Question: I have a view with an Image View, when the user clicks on it, I want to load the image inside it in a separate view.
This is my segue:
'''
-(void) prepareForSegue:(UIStoryboardSegue *)segue sender:(id)sender{
if ([segue.identifier isEqualToString:@"Show Player Information"]){
if ([segue.destinationViewController isKindOfClass:[PlayerViewController class]]){
PlayerViewController *playerViewController = (PlayerViewController*)segue.destinationViewController;
[playerViewController setPlayer:[self.team.players objectAtIndex:self.tableView.indexPathForSelectedRow.row]];
}
}else if([segue.identifier isEqualToString:@"Show Image"]) {
if ([segue.destinationViewController isKindOfClass:[ImageViewerViewController class]]){
ImageViewerViewController *imageViewerViewController = (ImageViewerViewController*)segue.destinationViewController;
[imageViewerViewController setImageName:@"France.jpg"];
}
}
}
'''
But nothing happens when clicking on the image view though the segue has the correct identifier.
Please check the below screenshot

Could you help me please?
I appreciate your time and efforts.
Regards,
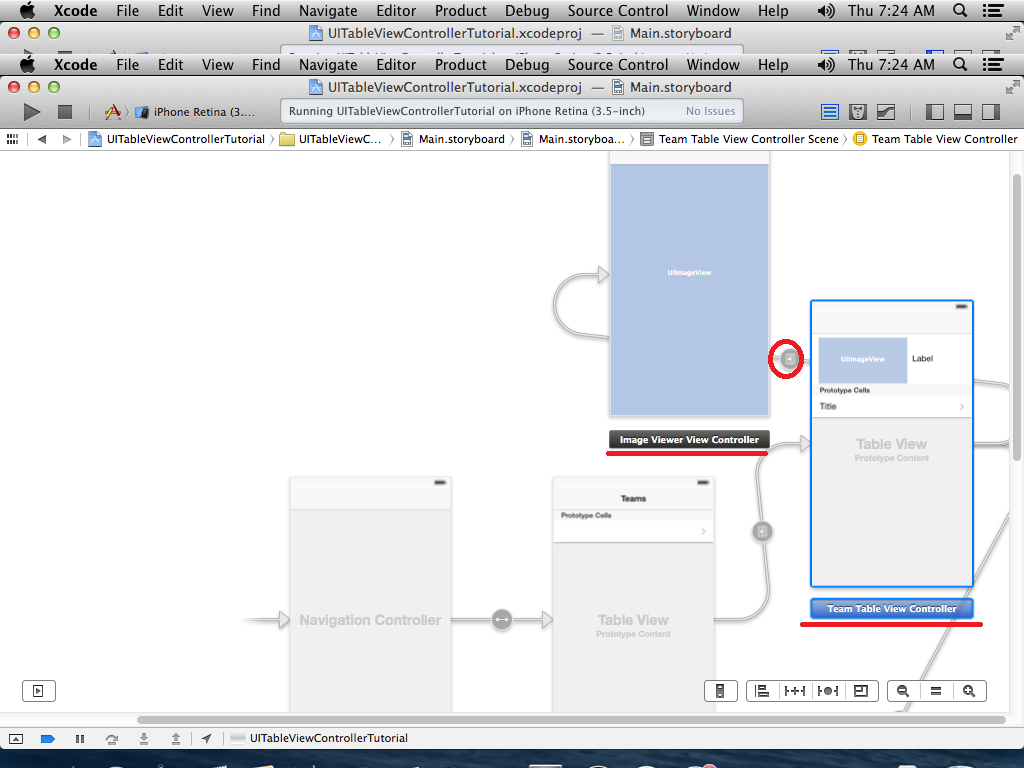
Answer: Although it is possible to perform a segue from a 'UIImageView' (although not directly from IB) in my opinion is much simpler to just replace it with a 'UIButton' and set image instead.
Then, based on your posted code, you could just remove your old segue, + from the button to your destination controller, choose 'push' and then set the segue identifier to 'Show Image'.
---
It should be noted here that 'UIImageView' (unlike its ancestor 'UIView') has its 'userInteractionEnabled' property set to 'NO' by default (<URL>.